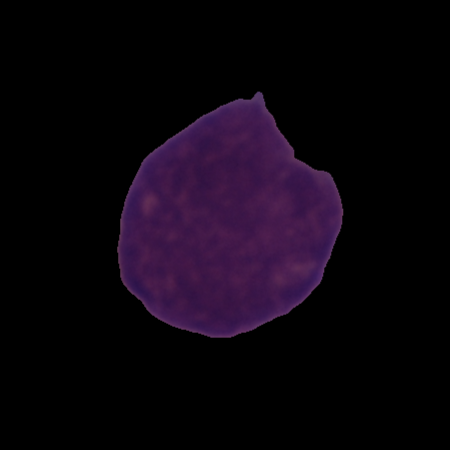
Label: cancer